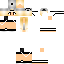
A female human skin with pale skin, wearing blonde long hair dressed in a red tshirt and red pants, featuring a closed mouth.